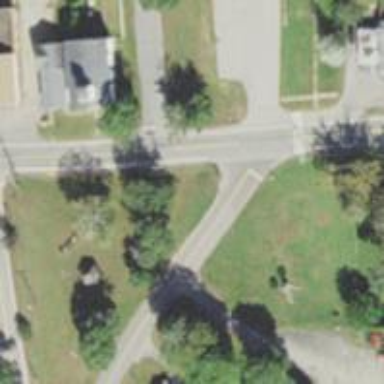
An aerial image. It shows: Road with stop sign.